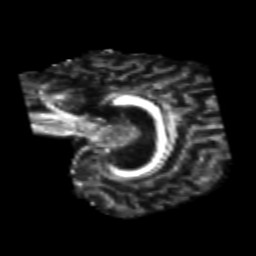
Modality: FA
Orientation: sagittal
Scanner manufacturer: siemens
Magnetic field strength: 3 T
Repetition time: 6.8 s
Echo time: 0.093 s